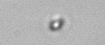
Label: nanoplankton_mix